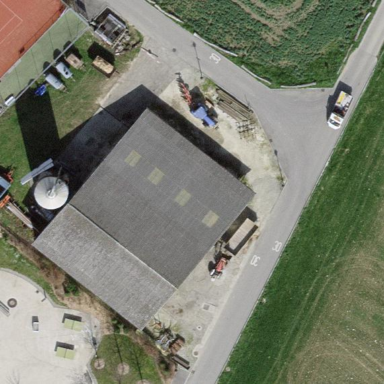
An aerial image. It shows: Farmyard area.